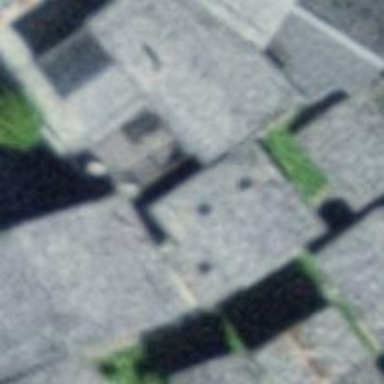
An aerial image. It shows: Building with tiled roof.